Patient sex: M
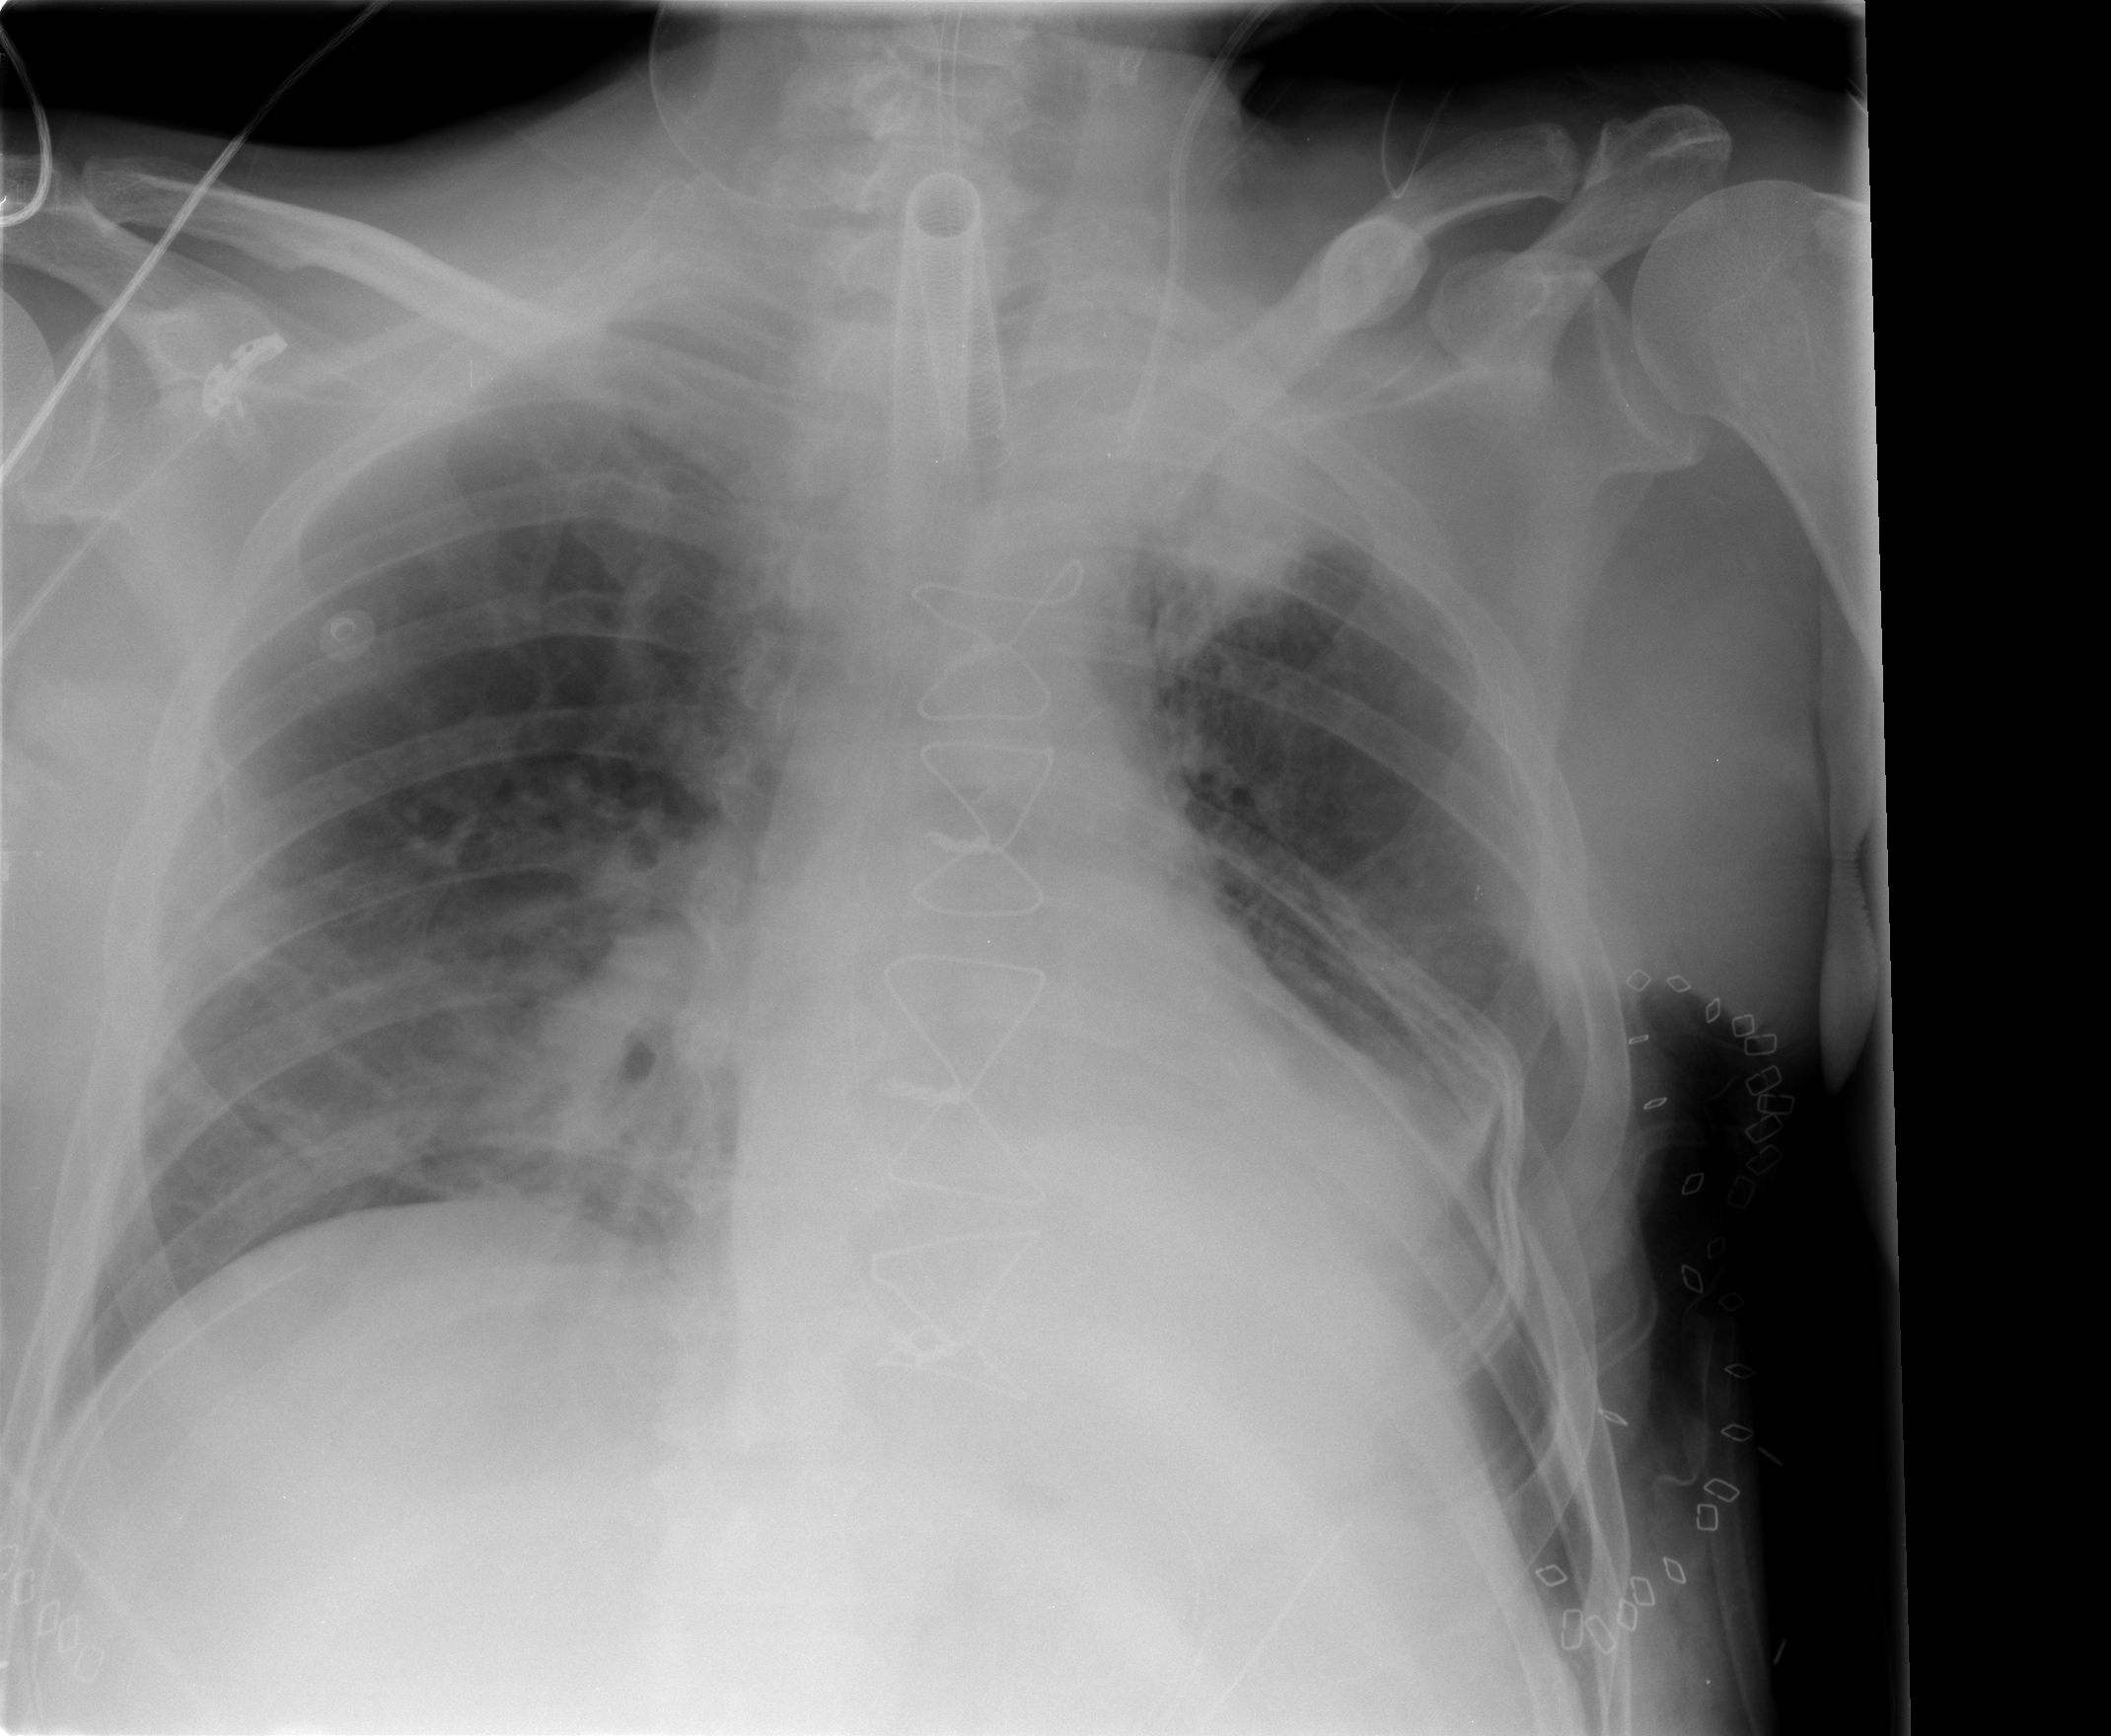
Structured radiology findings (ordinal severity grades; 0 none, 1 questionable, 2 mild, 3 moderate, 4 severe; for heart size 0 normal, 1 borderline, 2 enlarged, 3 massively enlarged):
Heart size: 0
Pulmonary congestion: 2
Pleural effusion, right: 0
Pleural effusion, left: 0
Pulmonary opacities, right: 2
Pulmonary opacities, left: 2
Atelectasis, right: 2
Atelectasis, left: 2